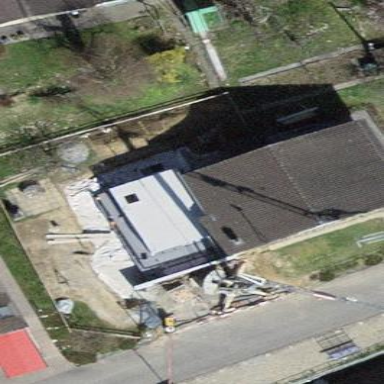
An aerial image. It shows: Building with tiled roof.